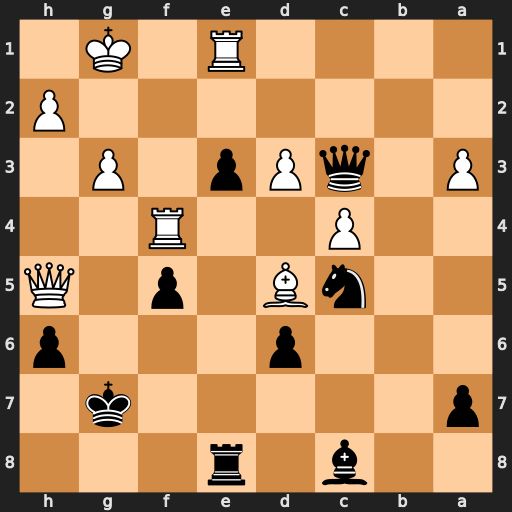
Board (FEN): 2b1r3/p5k1/3p3p/2nB1p1Q/2P2R2/P1qPp1P1/7P/4R1K1
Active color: b
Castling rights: -
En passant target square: -
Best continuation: Qxe1+ Rf1 Qxf1+ Kxf1 e2+ Qxe2 Rxe2